Question: I've been browsing for some days now, but I can't seem to find a way to do this. I hope that maybe some of you are more experienced then I am with the Android SDK and its abilities :)
Say you draw the path on the canvas with the upper- and left-most control point x=300 and y=500 (the scribble in the image below). I want to be able to set the position of its "rectangle" to the canvas coordinates e.g. x=10 and y=10

So basically, it is the rectangle the path that I am interested in. The idea is "cutting" this area out and moving it to a given position (but I don't want to include the underlying draws that are already on the canvas).
Converting the Path into a <URL>. I am able to skew the position of the Drawable, but it is too inexact to be used to position it.
'''
ShapeDrawable sd = new ShapeDrawable(new PathShape(path, getWidth(), getHeight());
sd.getPaint().set(p);
sd.setBounds(0, 0, getWidth(), getHeight());
'''
getWidth() and getHeight() are respectively getting the width and height of the .
Can you please help me think of a way to do this by a new idea or by correcting my ShapeDrawable idea? Thank you very much for any help in advance!
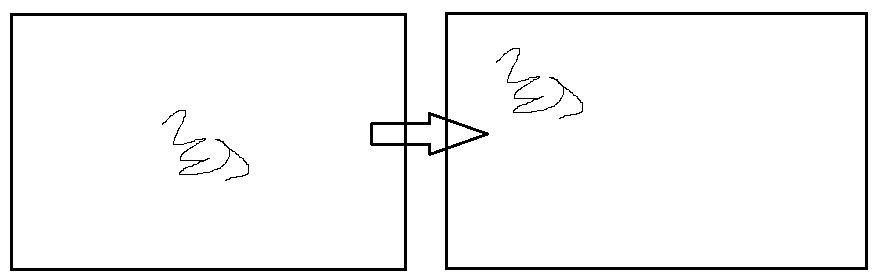
Answer: <URL> looks like exactly what you need.